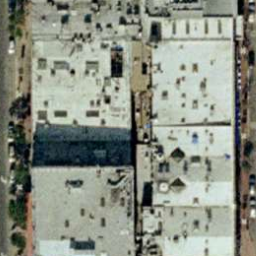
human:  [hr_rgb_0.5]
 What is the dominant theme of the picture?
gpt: buildings